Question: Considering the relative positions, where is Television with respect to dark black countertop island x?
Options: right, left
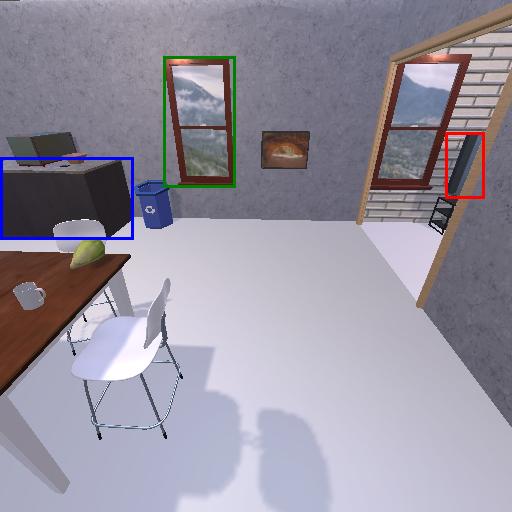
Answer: right